Question: I use aChartEngine in my app, but I've a problem, the XLabels' text is unreadable, they've a short size and are confused with the bar. How can I make bigger the text and move them a bit to the right? This is an image of my GraphicView.

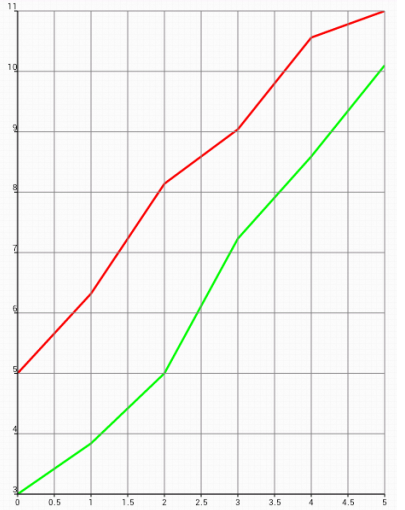
Answer: you can set label text size as follows
'''
mRenderer.setLabelsTextSize(15); // 15
'''
Example is <URL>